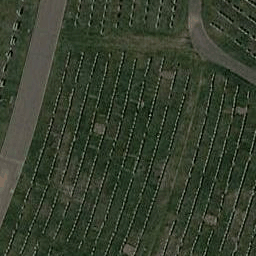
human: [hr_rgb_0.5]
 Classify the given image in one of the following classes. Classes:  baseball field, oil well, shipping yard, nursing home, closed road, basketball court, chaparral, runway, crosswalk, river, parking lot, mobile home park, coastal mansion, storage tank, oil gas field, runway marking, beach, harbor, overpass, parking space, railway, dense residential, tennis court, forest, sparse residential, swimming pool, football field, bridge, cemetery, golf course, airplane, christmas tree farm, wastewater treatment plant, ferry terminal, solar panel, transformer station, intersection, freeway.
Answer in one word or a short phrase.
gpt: cemetery